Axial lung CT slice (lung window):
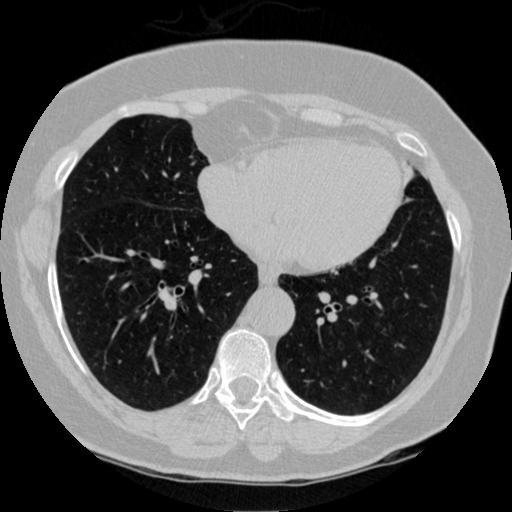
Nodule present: no